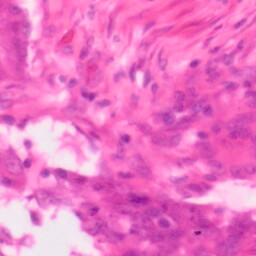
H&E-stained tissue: Colon